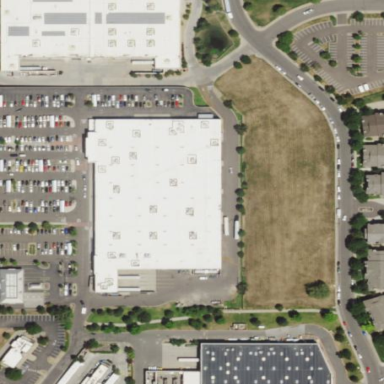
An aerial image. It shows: Wholesale shop located inside building.